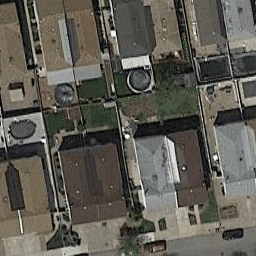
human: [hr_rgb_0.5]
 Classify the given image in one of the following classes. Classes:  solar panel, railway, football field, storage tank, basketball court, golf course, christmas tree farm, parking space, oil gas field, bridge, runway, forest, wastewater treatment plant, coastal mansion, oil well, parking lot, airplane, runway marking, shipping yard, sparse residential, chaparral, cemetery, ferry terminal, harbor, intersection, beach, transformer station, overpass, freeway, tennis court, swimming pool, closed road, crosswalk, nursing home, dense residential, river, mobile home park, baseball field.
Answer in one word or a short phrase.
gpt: dense residential